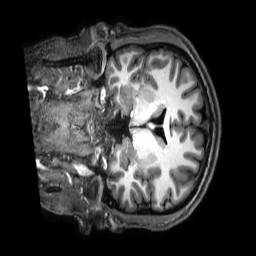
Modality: T1w
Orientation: coronal
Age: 28
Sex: male
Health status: healthy
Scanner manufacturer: philips
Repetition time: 0.009 s
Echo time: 0.004 s